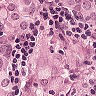
Metastatic tissue present: yes